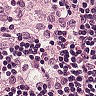
Metastatic tissue present: no